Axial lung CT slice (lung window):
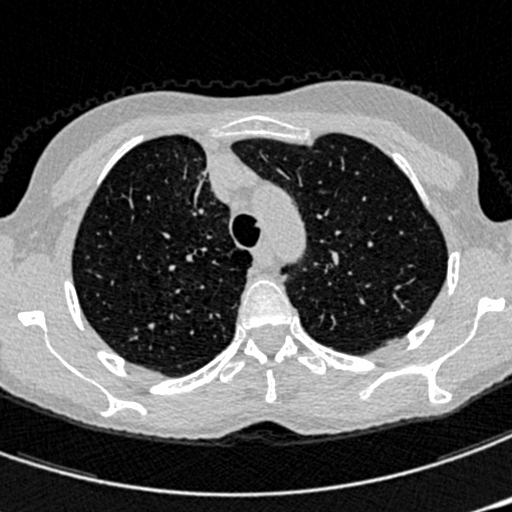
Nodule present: no